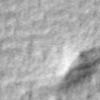
Label: no_change